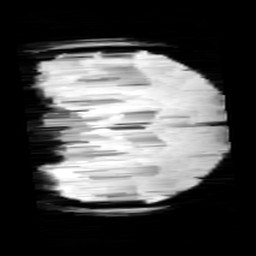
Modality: minIP
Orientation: coronal
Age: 11
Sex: female
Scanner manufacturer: siemens
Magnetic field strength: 3 T
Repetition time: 0.027 s
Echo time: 0.02 s